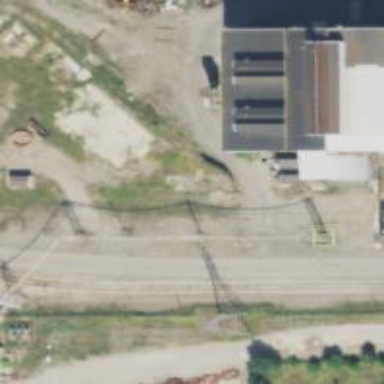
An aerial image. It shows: Abandoned railway.